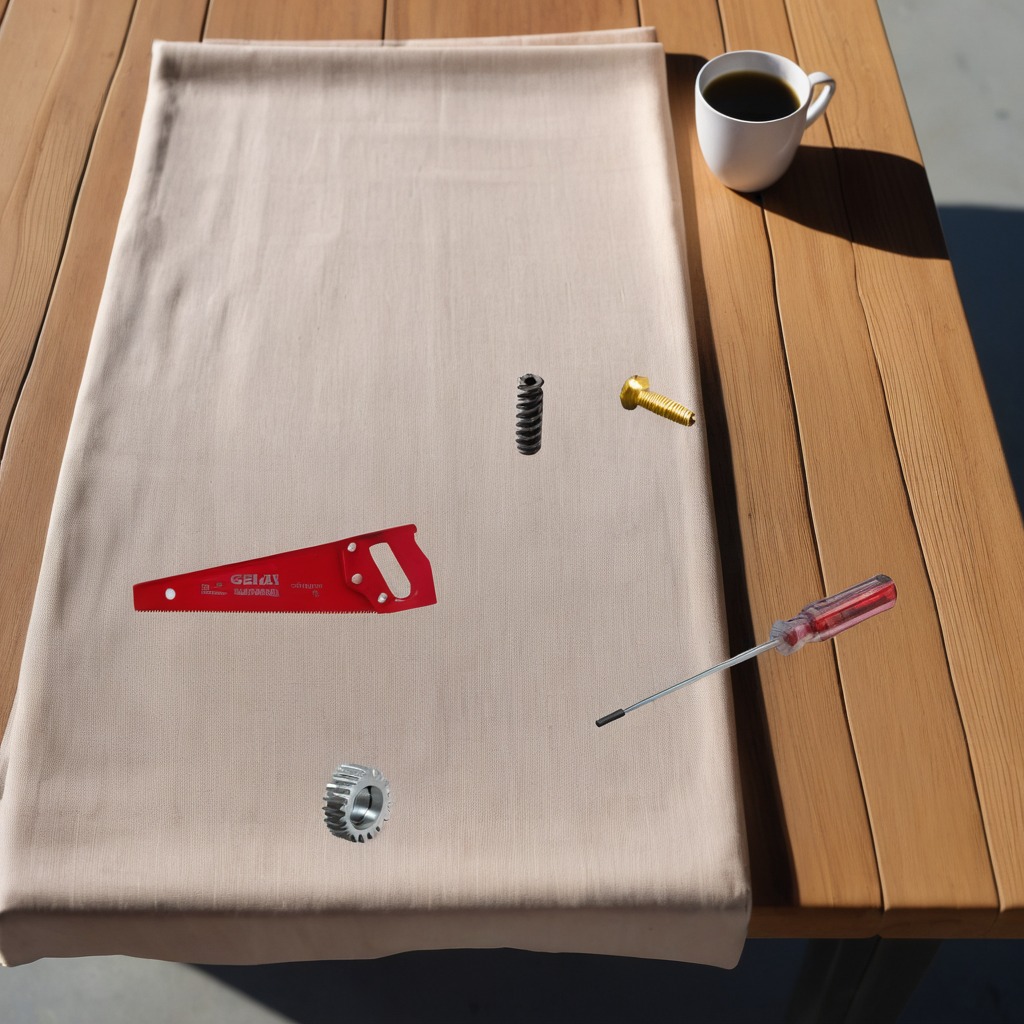
A metal gear with teeth, a metal machine screw, a coiled metal spring, a metal saw, and a screwdriver are lying on the wooden table in the outdoor workshop.